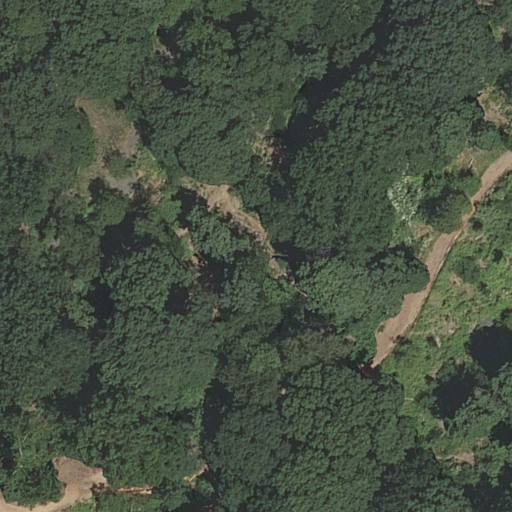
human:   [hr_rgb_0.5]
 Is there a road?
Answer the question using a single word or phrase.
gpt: yes

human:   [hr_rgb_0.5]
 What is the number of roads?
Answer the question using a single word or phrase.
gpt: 5

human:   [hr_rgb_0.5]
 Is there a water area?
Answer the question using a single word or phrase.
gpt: no

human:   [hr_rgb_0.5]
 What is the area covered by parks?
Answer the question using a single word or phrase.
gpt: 10633m2

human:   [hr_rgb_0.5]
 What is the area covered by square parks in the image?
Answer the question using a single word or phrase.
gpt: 0m2

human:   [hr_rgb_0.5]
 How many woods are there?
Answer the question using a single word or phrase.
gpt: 1

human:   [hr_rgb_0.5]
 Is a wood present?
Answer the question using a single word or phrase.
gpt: yes

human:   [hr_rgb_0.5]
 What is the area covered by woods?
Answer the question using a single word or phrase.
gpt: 7301m2

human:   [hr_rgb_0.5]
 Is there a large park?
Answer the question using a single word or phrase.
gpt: yes

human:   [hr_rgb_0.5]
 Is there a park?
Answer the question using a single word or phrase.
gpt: yes

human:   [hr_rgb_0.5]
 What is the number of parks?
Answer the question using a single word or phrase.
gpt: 1

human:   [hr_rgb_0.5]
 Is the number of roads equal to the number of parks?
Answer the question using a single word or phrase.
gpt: no

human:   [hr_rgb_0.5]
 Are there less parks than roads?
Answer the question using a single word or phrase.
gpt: yes

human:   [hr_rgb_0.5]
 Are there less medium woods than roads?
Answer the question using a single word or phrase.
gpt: yes

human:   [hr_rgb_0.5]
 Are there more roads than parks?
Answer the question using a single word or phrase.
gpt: yes

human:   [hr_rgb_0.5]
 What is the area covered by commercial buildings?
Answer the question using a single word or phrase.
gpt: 0m2

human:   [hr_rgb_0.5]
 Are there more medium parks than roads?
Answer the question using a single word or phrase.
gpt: no

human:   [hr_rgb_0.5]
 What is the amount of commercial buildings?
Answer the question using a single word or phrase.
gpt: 0

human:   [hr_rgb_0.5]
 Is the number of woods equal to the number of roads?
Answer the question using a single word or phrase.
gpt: no

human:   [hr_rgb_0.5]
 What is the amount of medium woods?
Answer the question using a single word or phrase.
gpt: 0

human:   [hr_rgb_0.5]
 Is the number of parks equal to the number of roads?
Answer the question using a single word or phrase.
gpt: no

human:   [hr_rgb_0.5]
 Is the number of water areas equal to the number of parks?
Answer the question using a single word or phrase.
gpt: no

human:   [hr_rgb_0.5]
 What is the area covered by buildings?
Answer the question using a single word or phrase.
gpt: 0m2

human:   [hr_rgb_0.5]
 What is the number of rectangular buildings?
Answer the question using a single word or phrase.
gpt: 0

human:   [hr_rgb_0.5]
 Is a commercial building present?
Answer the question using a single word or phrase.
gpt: no

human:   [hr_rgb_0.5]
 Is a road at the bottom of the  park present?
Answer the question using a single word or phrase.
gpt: yes

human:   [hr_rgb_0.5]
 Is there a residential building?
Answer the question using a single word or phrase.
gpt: no

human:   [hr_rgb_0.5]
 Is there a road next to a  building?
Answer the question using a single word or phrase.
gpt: no

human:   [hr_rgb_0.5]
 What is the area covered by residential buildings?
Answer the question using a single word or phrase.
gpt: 0m2

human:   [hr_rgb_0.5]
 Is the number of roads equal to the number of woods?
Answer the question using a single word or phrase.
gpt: no

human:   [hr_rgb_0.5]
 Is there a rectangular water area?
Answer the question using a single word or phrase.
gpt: no

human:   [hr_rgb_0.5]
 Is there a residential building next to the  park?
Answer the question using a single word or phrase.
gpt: no

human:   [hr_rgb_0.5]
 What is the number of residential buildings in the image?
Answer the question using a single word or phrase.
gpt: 0

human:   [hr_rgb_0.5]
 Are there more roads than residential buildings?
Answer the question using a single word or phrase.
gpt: yes

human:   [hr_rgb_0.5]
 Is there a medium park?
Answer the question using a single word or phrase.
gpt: no

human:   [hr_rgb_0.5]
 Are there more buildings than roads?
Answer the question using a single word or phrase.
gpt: no

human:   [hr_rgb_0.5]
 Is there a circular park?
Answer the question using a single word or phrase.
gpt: no

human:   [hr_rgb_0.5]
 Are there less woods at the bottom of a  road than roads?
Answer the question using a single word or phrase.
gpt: yes

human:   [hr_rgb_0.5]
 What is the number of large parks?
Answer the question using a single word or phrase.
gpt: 1

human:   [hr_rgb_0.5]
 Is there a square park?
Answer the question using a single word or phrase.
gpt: no

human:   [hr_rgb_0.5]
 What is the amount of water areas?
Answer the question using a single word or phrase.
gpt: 0

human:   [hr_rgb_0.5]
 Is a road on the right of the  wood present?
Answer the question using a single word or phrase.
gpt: no

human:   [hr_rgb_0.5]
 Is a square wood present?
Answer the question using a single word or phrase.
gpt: no

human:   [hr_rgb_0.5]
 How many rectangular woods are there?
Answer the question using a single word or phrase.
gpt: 0

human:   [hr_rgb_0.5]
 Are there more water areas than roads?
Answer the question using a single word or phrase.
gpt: no

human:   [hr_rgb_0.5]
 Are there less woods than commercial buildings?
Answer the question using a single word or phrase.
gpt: no

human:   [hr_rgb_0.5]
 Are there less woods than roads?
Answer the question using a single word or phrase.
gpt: yes

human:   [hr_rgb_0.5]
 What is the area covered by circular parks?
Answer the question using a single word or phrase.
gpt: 0m2

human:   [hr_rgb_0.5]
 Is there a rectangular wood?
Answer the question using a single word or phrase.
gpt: no

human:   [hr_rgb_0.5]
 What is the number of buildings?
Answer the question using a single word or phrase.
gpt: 0

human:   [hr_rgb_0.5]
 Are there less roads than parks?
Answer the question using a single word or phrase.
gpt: no

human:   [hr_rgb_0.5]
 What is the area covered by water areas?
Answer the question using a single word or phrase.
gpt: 0m2

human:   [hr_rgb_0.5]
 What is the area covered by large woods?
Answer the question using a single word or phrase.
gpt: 7301m2

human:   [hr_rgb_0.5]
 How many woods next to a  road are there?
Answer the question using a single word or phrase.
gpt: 1

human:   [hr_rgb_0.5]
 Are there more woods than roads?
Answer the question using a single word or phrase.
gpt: no

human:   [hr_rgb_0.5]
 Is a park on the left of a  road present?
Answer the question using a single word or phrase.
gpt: no

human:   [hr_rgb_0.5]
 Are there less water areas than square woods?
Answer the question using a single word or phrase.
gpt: no

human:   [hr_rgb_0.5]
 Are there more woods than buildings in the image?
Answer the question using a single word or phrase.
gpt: yes

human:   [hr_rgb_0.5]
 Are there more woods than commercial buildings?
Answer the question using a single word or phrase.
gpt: yes

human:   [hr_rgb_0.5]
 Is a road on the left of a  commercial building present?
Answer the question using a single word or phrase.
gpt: no

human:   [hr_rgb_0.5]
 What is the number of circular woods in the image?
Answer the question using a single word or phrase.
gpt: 0

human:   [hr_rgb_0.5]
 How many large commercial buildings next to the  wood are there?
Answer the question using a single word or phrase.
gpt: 0

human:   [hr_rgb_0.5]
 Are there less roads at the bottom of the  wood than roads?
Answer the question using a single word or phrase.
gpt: yes

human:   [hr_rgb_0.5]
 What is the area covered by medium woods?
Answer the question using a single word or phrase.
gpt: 0m2